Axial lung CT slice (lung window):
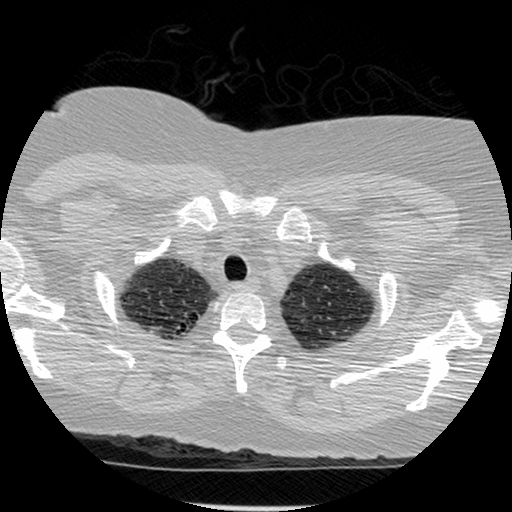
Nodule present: no